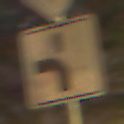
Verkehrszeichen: VerlaufVorfahrtsstrasse5
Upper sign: Vorfahrtsstrasse
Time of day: Night
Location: Outdoor (Suburban)
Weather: Clear
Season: NotSpecified
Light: Artificial